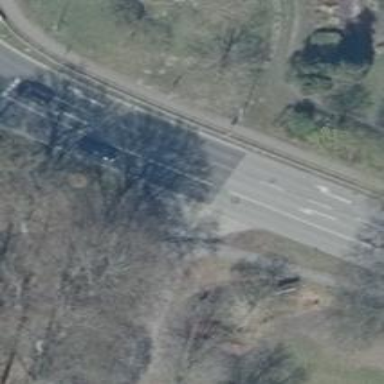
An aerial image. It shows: Secondary road with asphalt surface. There are sidewalks on both sides and cycle track.